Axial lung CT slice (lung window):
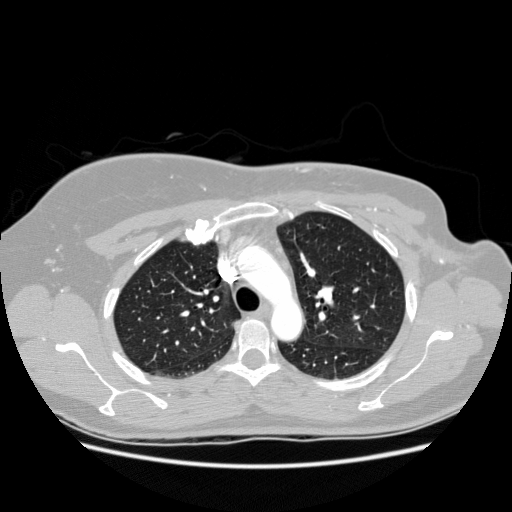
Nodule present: no